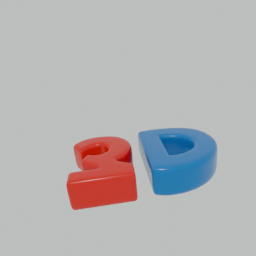
Label: decoration